Interaction volume radius: 5 \u00c5
Interaction volume height: 25 \u00c5
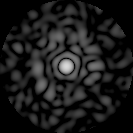
Disorder parameter: 0.8052